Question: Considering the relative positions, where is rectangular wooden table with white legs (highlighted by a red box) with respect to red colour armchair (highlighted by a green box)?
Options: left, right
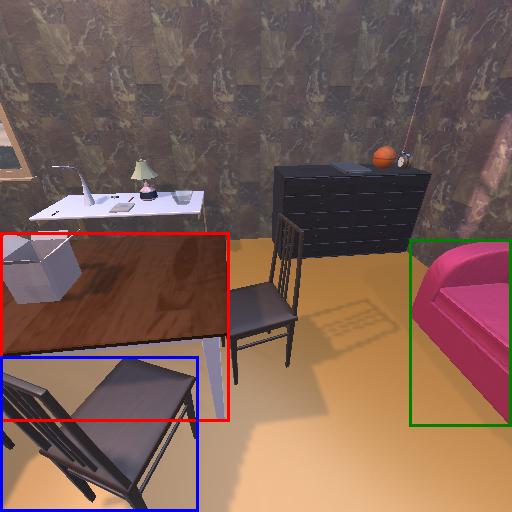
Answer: left